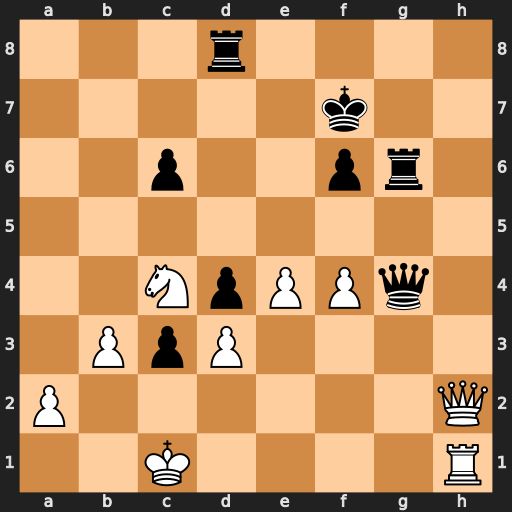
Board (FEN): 3r4/5k2/2p2pr1/8/2NpPPq1/1PpP4/P6Q/2K4R
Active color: w
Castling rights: -
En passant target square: -
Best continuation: f5 Qg5+ Kb1 Rh6 Qxh6 Qxh6 Rxh6